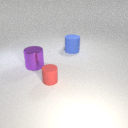
large blue rubber cylinder behind small red rubber cylinder